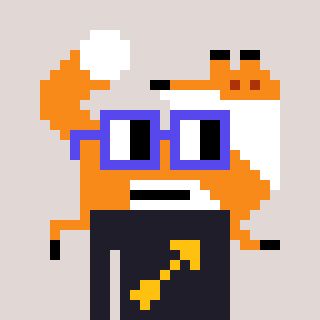
a pixel art character with square blue glasses, a fox-shaped head and a grayscale-colored body on a warm background